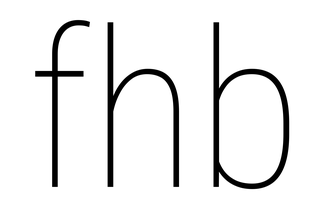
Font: Roboto_Condensed_Thin